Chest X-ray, AP view. Patient: 42 years old, sex M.
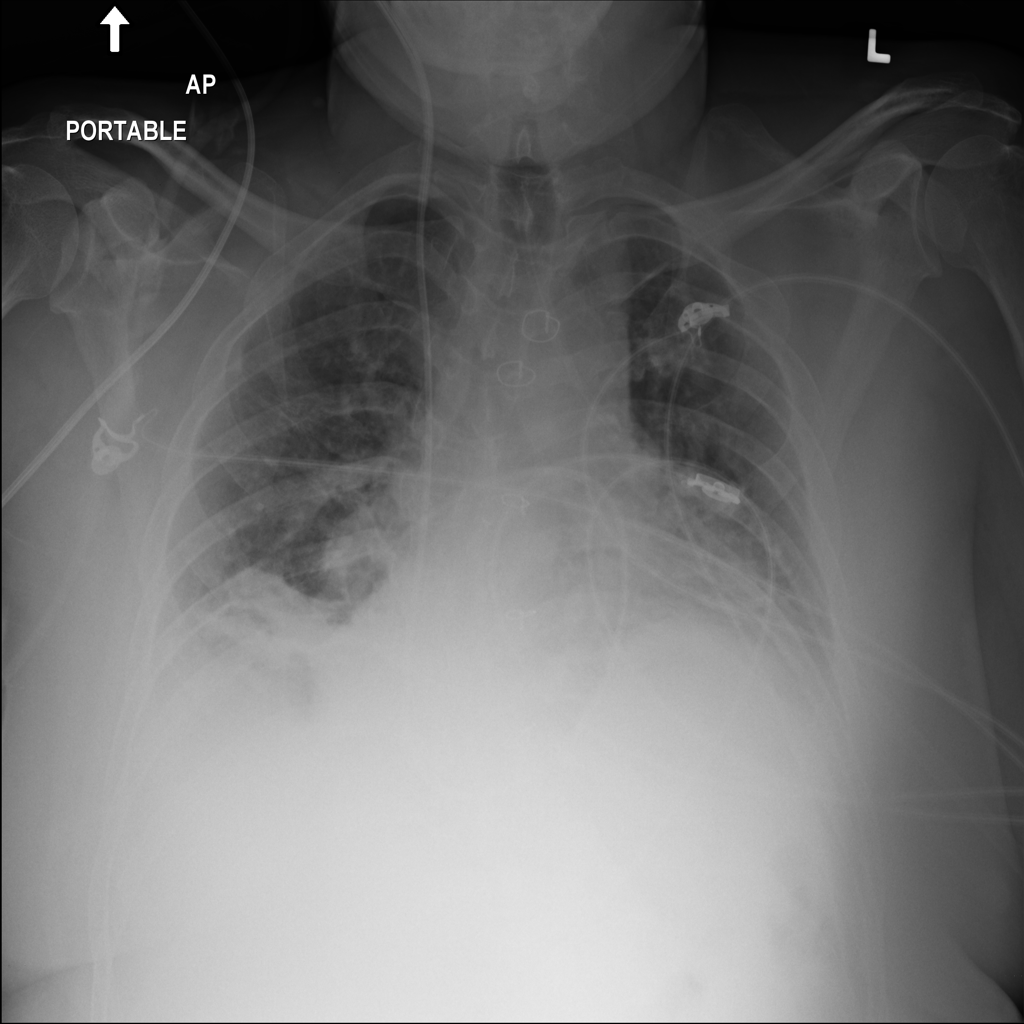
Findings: Effusion